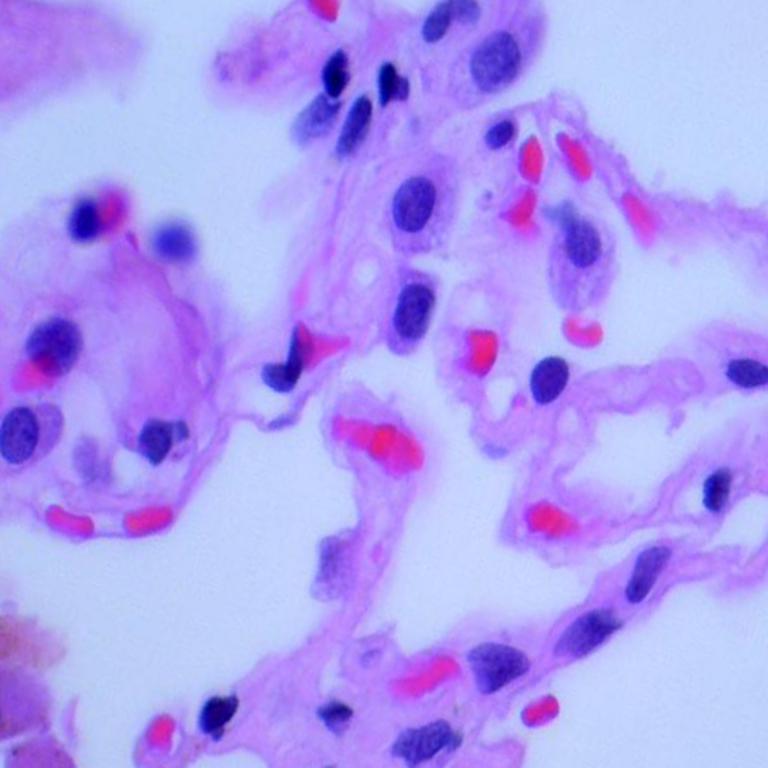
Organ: lung
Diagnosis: benign